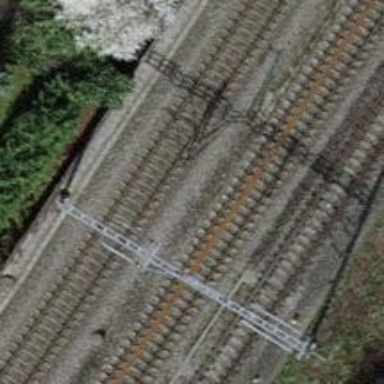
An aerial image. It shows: Railway track with contact lines for electrification.